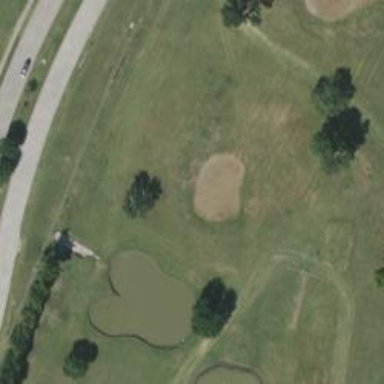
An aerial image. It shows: Grassy golf fairway.